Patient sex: F
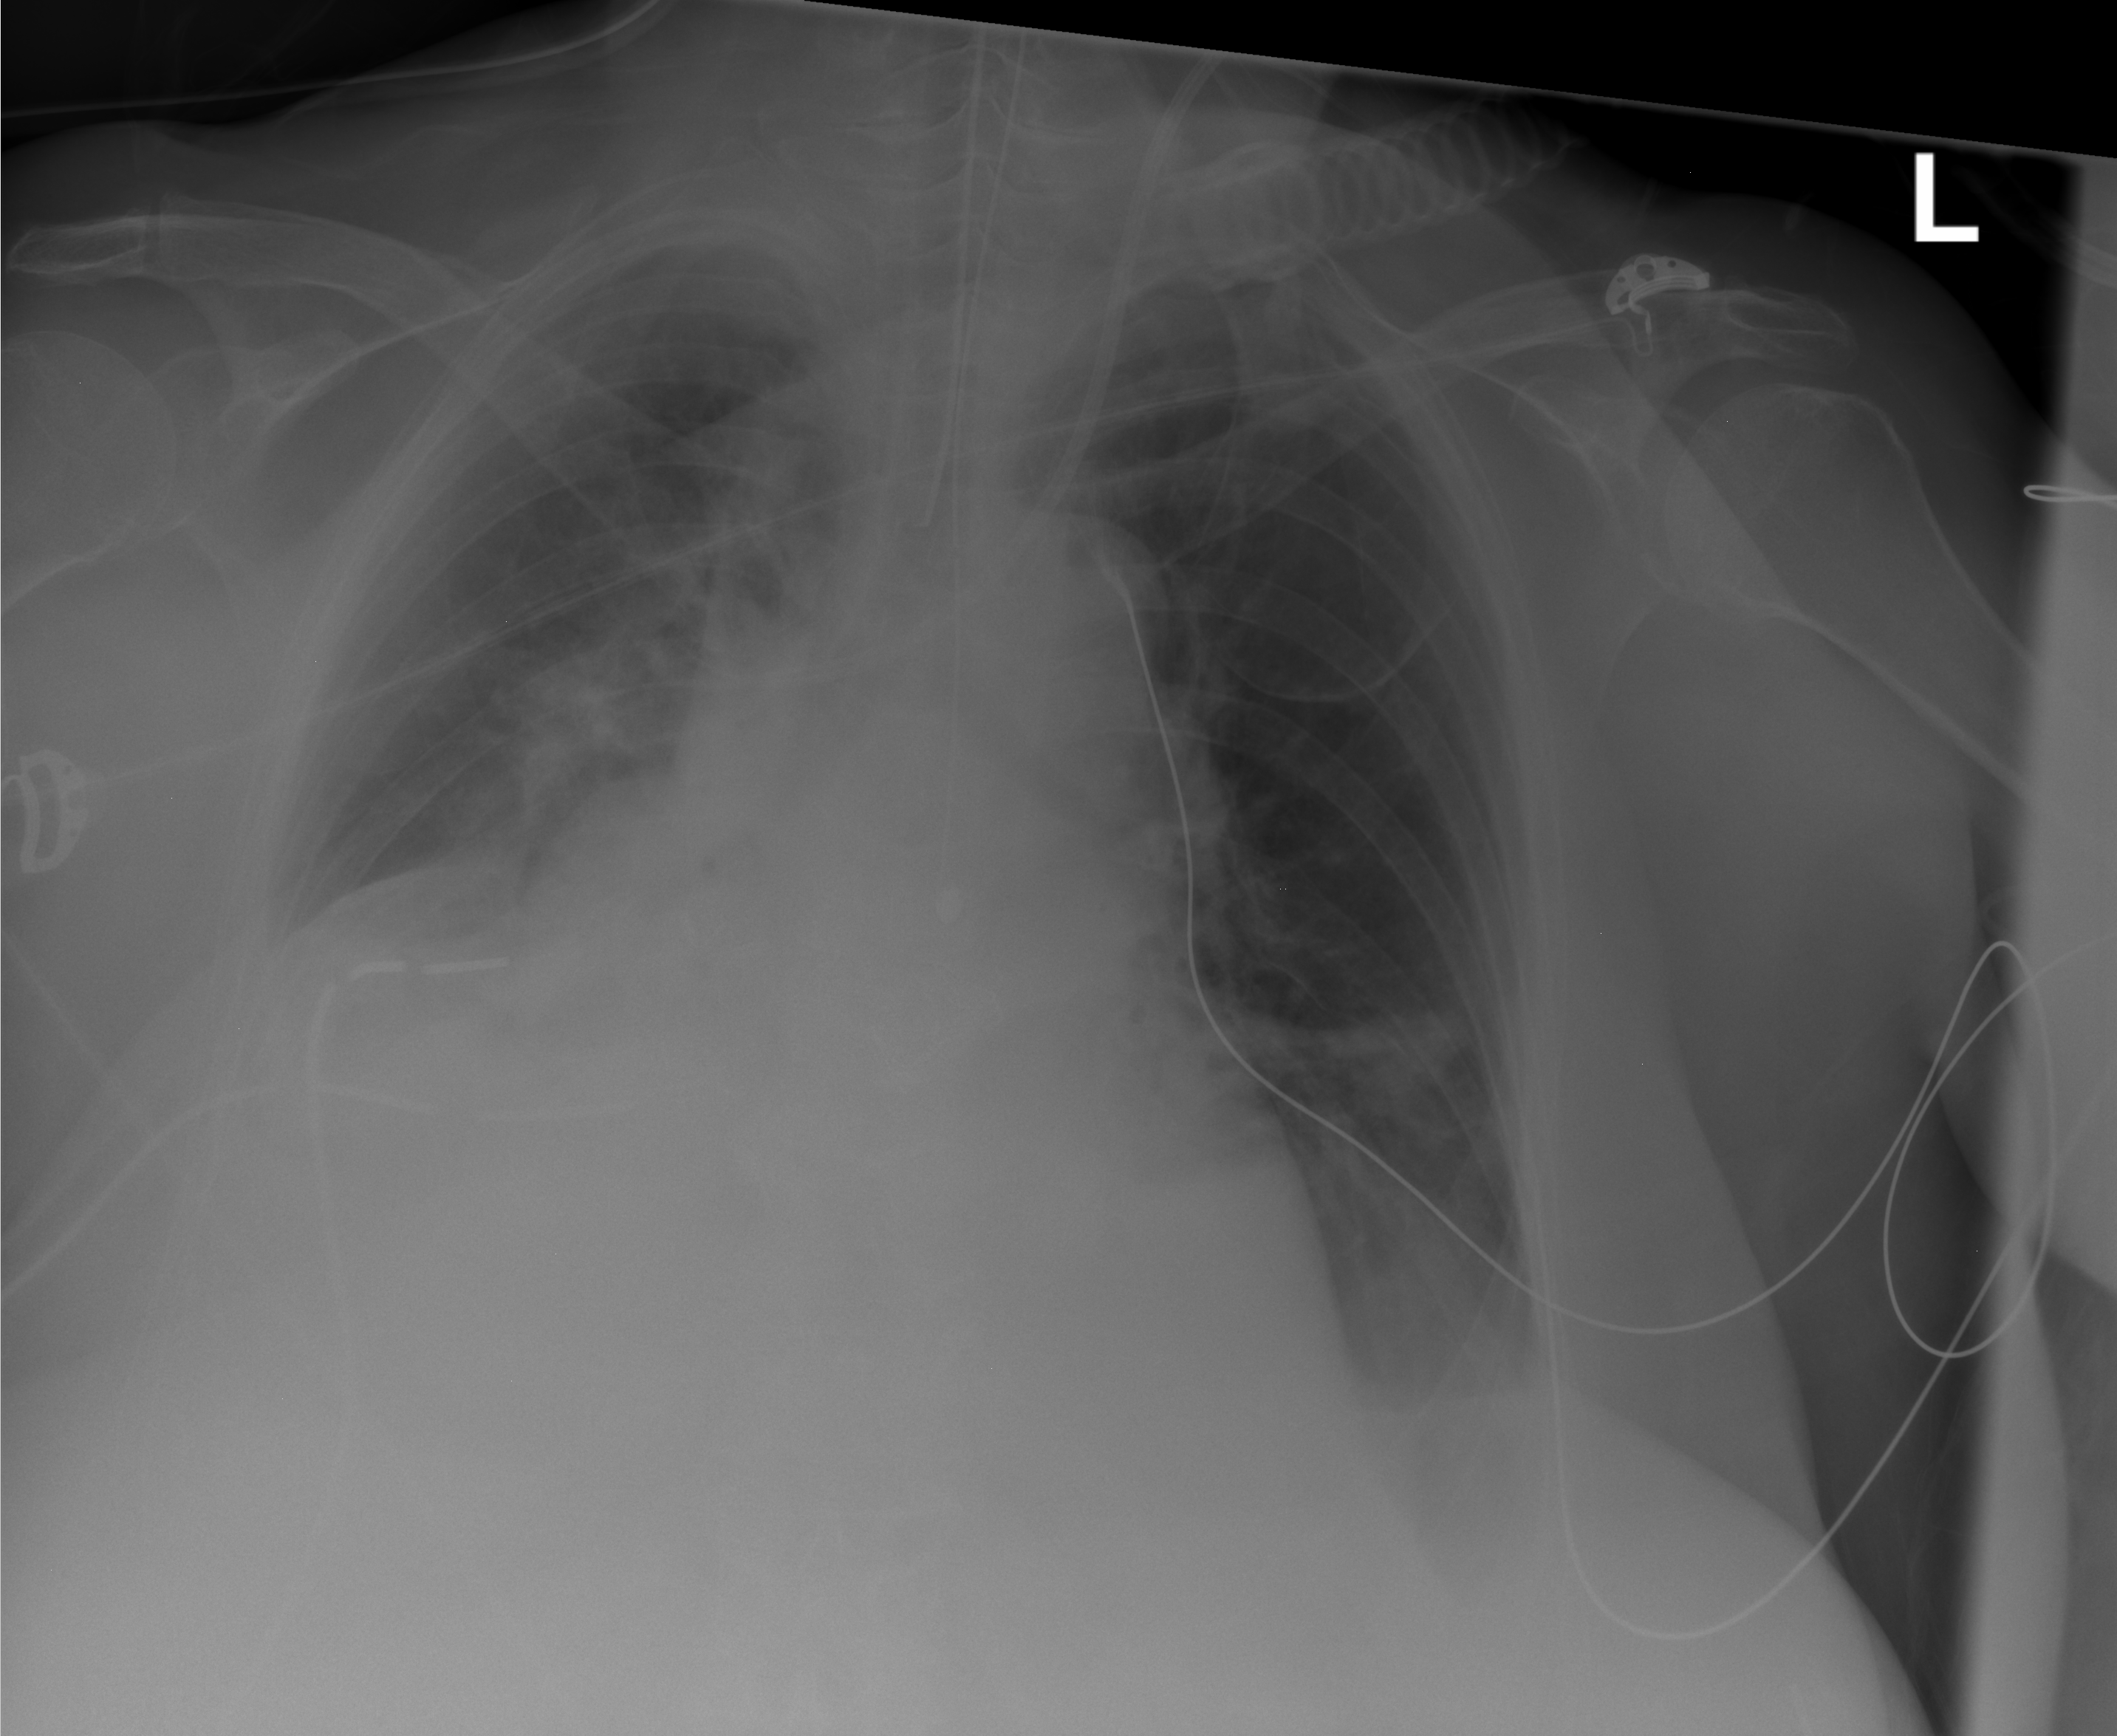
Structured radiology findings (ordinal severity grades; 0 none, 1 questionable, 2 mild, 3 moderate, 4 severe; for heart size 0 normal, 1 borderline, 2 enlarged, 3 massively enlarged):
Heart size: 2
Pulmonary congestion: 0
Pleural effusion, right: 2
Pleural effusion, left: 1
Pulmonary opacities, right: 2
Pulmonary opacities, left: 0
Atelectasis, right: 2
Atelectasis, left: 2